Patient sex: M
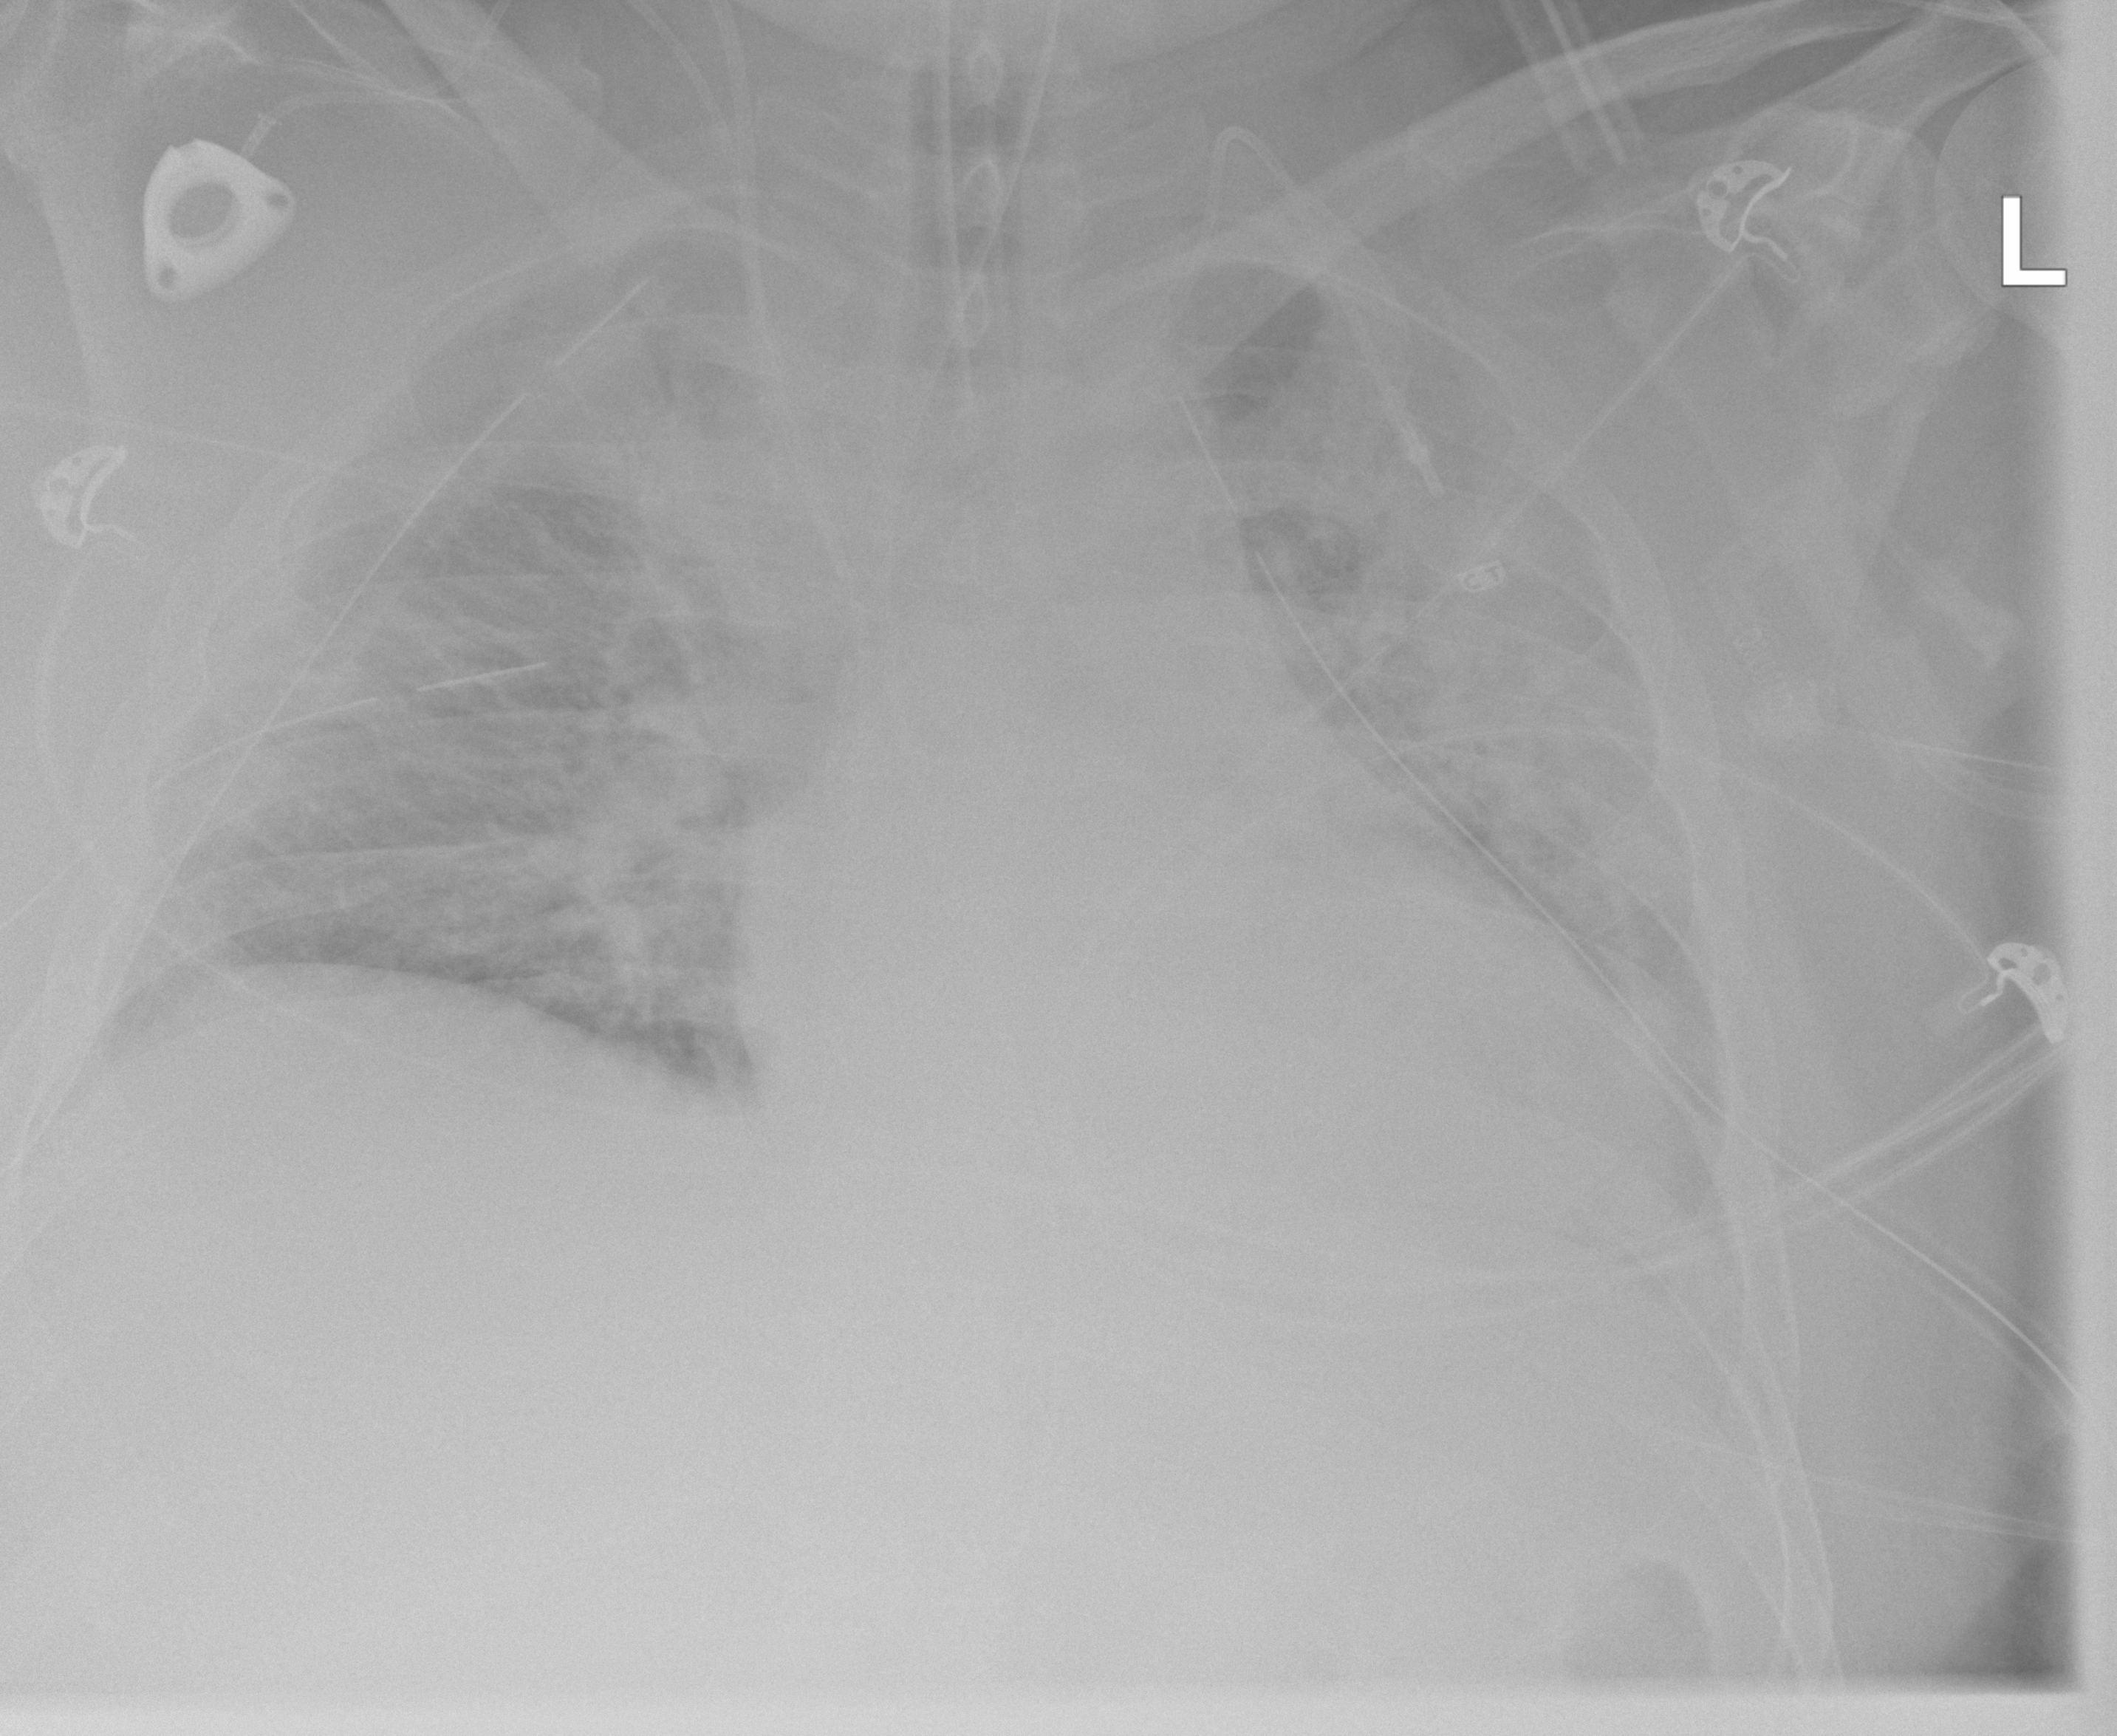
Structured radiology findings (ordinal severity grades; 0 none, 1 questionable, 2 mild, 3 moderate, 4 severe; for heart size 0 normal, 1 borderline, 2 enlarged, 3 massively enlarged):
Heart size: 2
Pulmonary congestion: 2
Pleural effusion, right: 2
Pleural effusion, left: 2
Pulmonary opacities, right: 2
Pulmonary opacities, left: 2
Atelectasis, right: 2
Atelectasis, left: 3